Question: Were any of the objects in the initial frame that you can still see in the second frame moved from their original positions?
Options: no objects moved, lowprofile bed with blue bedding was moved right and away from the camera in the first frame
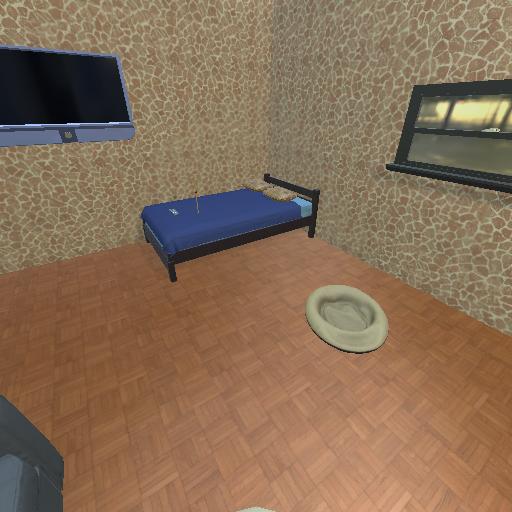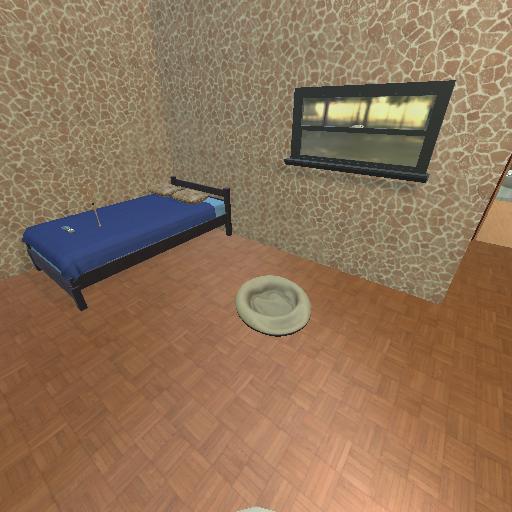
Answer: no objects moved